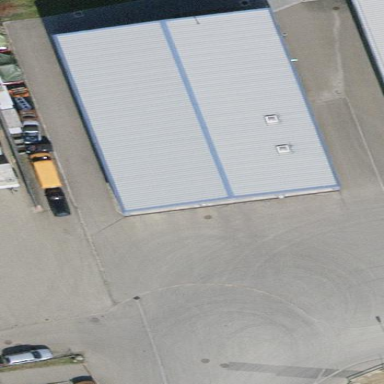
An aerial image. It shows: Transportation building.